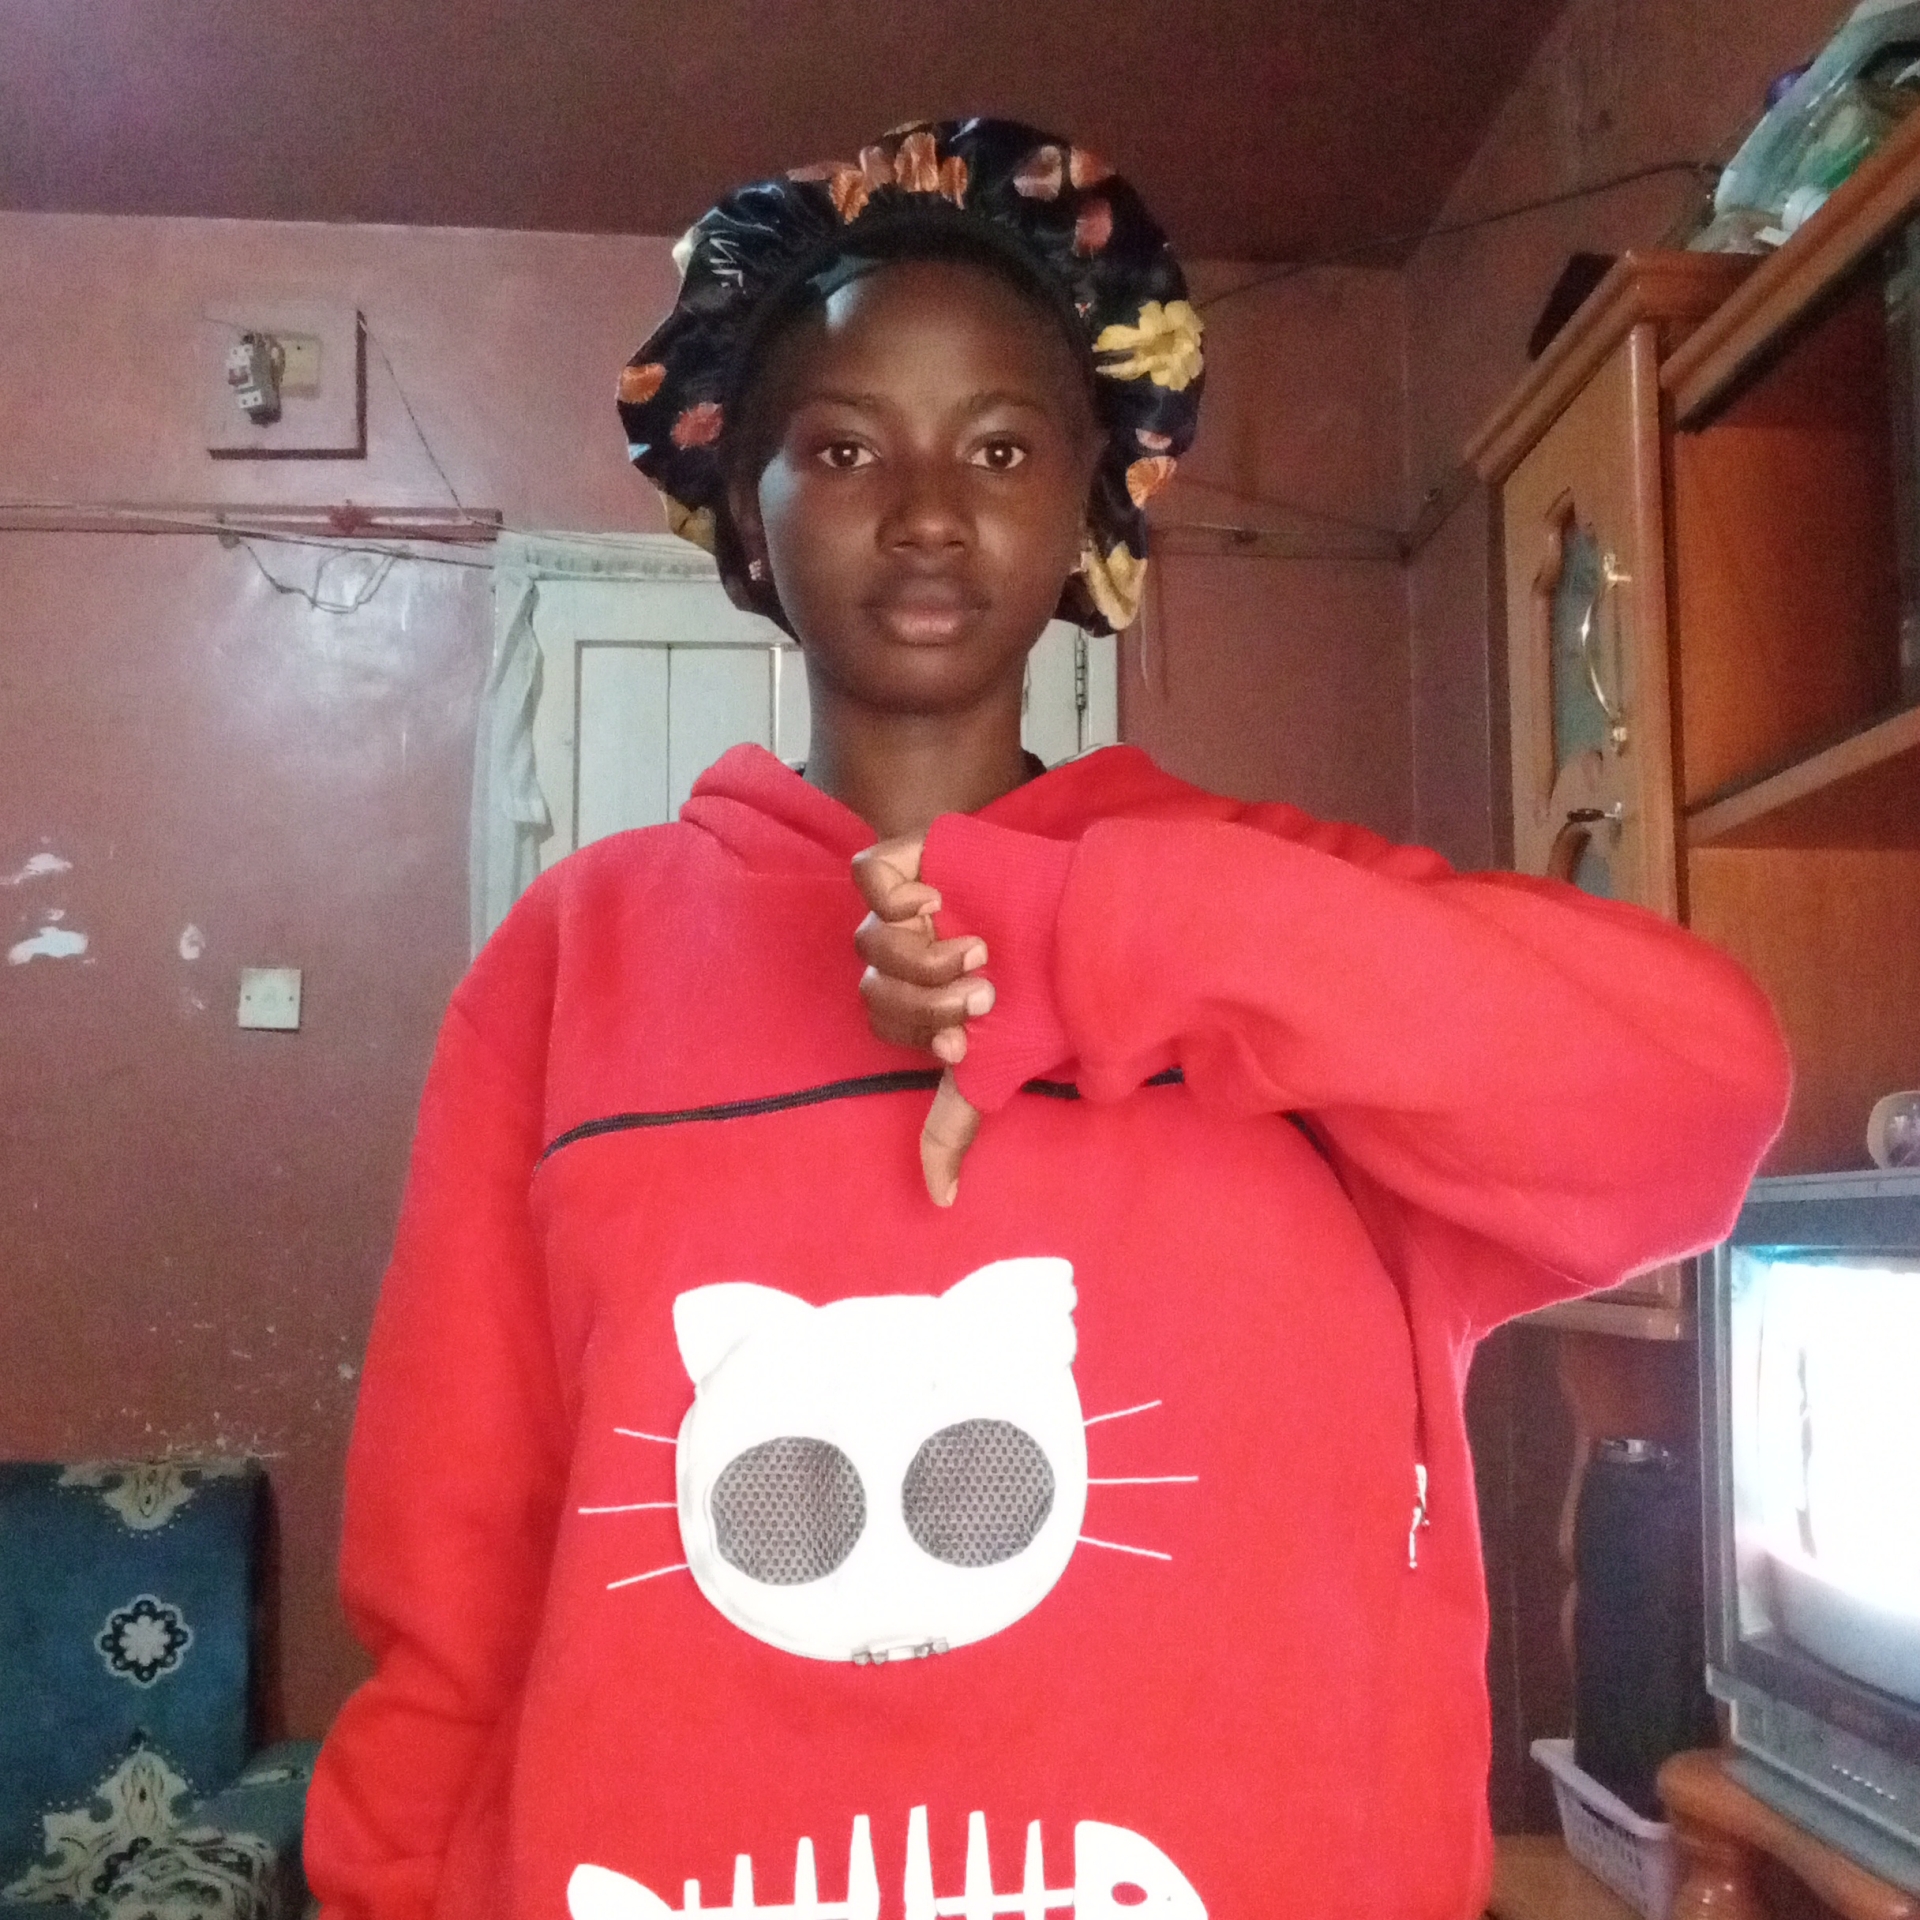
Label: noise